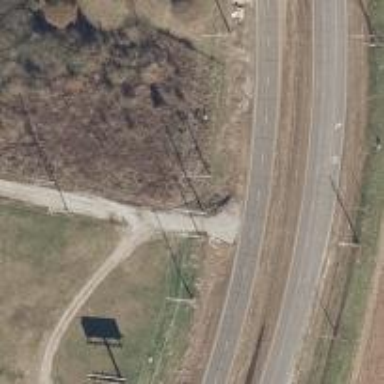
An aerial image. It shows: Power pole.